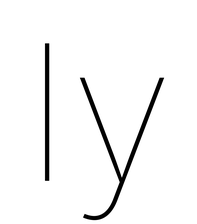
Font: Inter_Thin